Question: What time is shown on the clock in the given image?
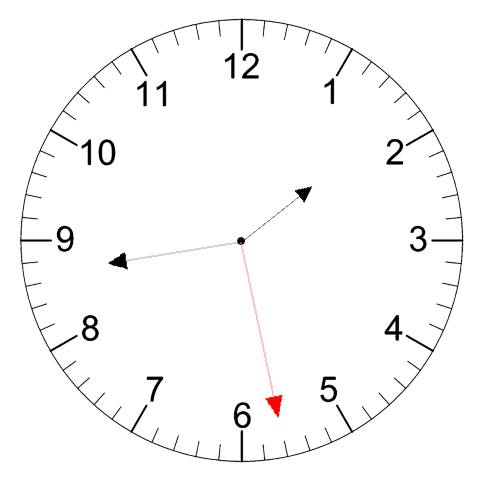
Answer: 01:43:28